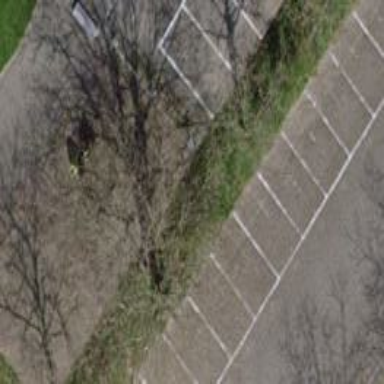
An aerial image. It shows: Bicycle parking area.